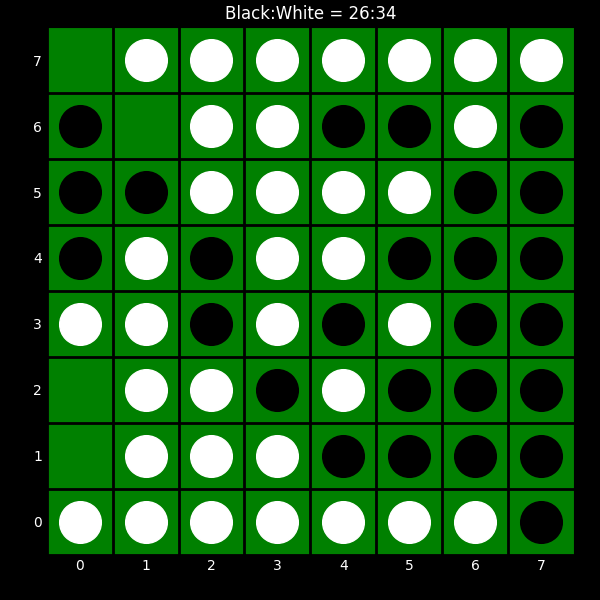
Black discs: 26
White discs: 34